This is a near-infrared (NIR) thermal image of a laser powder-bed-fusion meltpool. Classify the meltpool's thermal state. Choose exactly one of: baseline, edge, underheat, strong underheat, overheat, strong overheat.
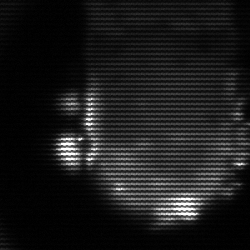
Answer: baseline